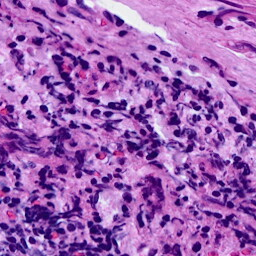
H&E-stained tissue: Breast